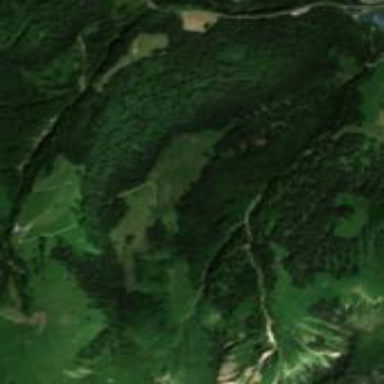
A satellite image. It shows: Forest area.